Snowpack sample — Buffalo Mountain, Silverthorne, Colorado, USA (1/25/25, 10:11 AM MST)
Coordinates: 39.6222, -106.1139
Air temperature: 22 °F
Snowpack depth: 110 cm
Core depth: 20 cm
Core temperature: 48.2 °F
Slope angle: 12°, slope face: 102°
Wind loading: high
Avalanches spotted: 0
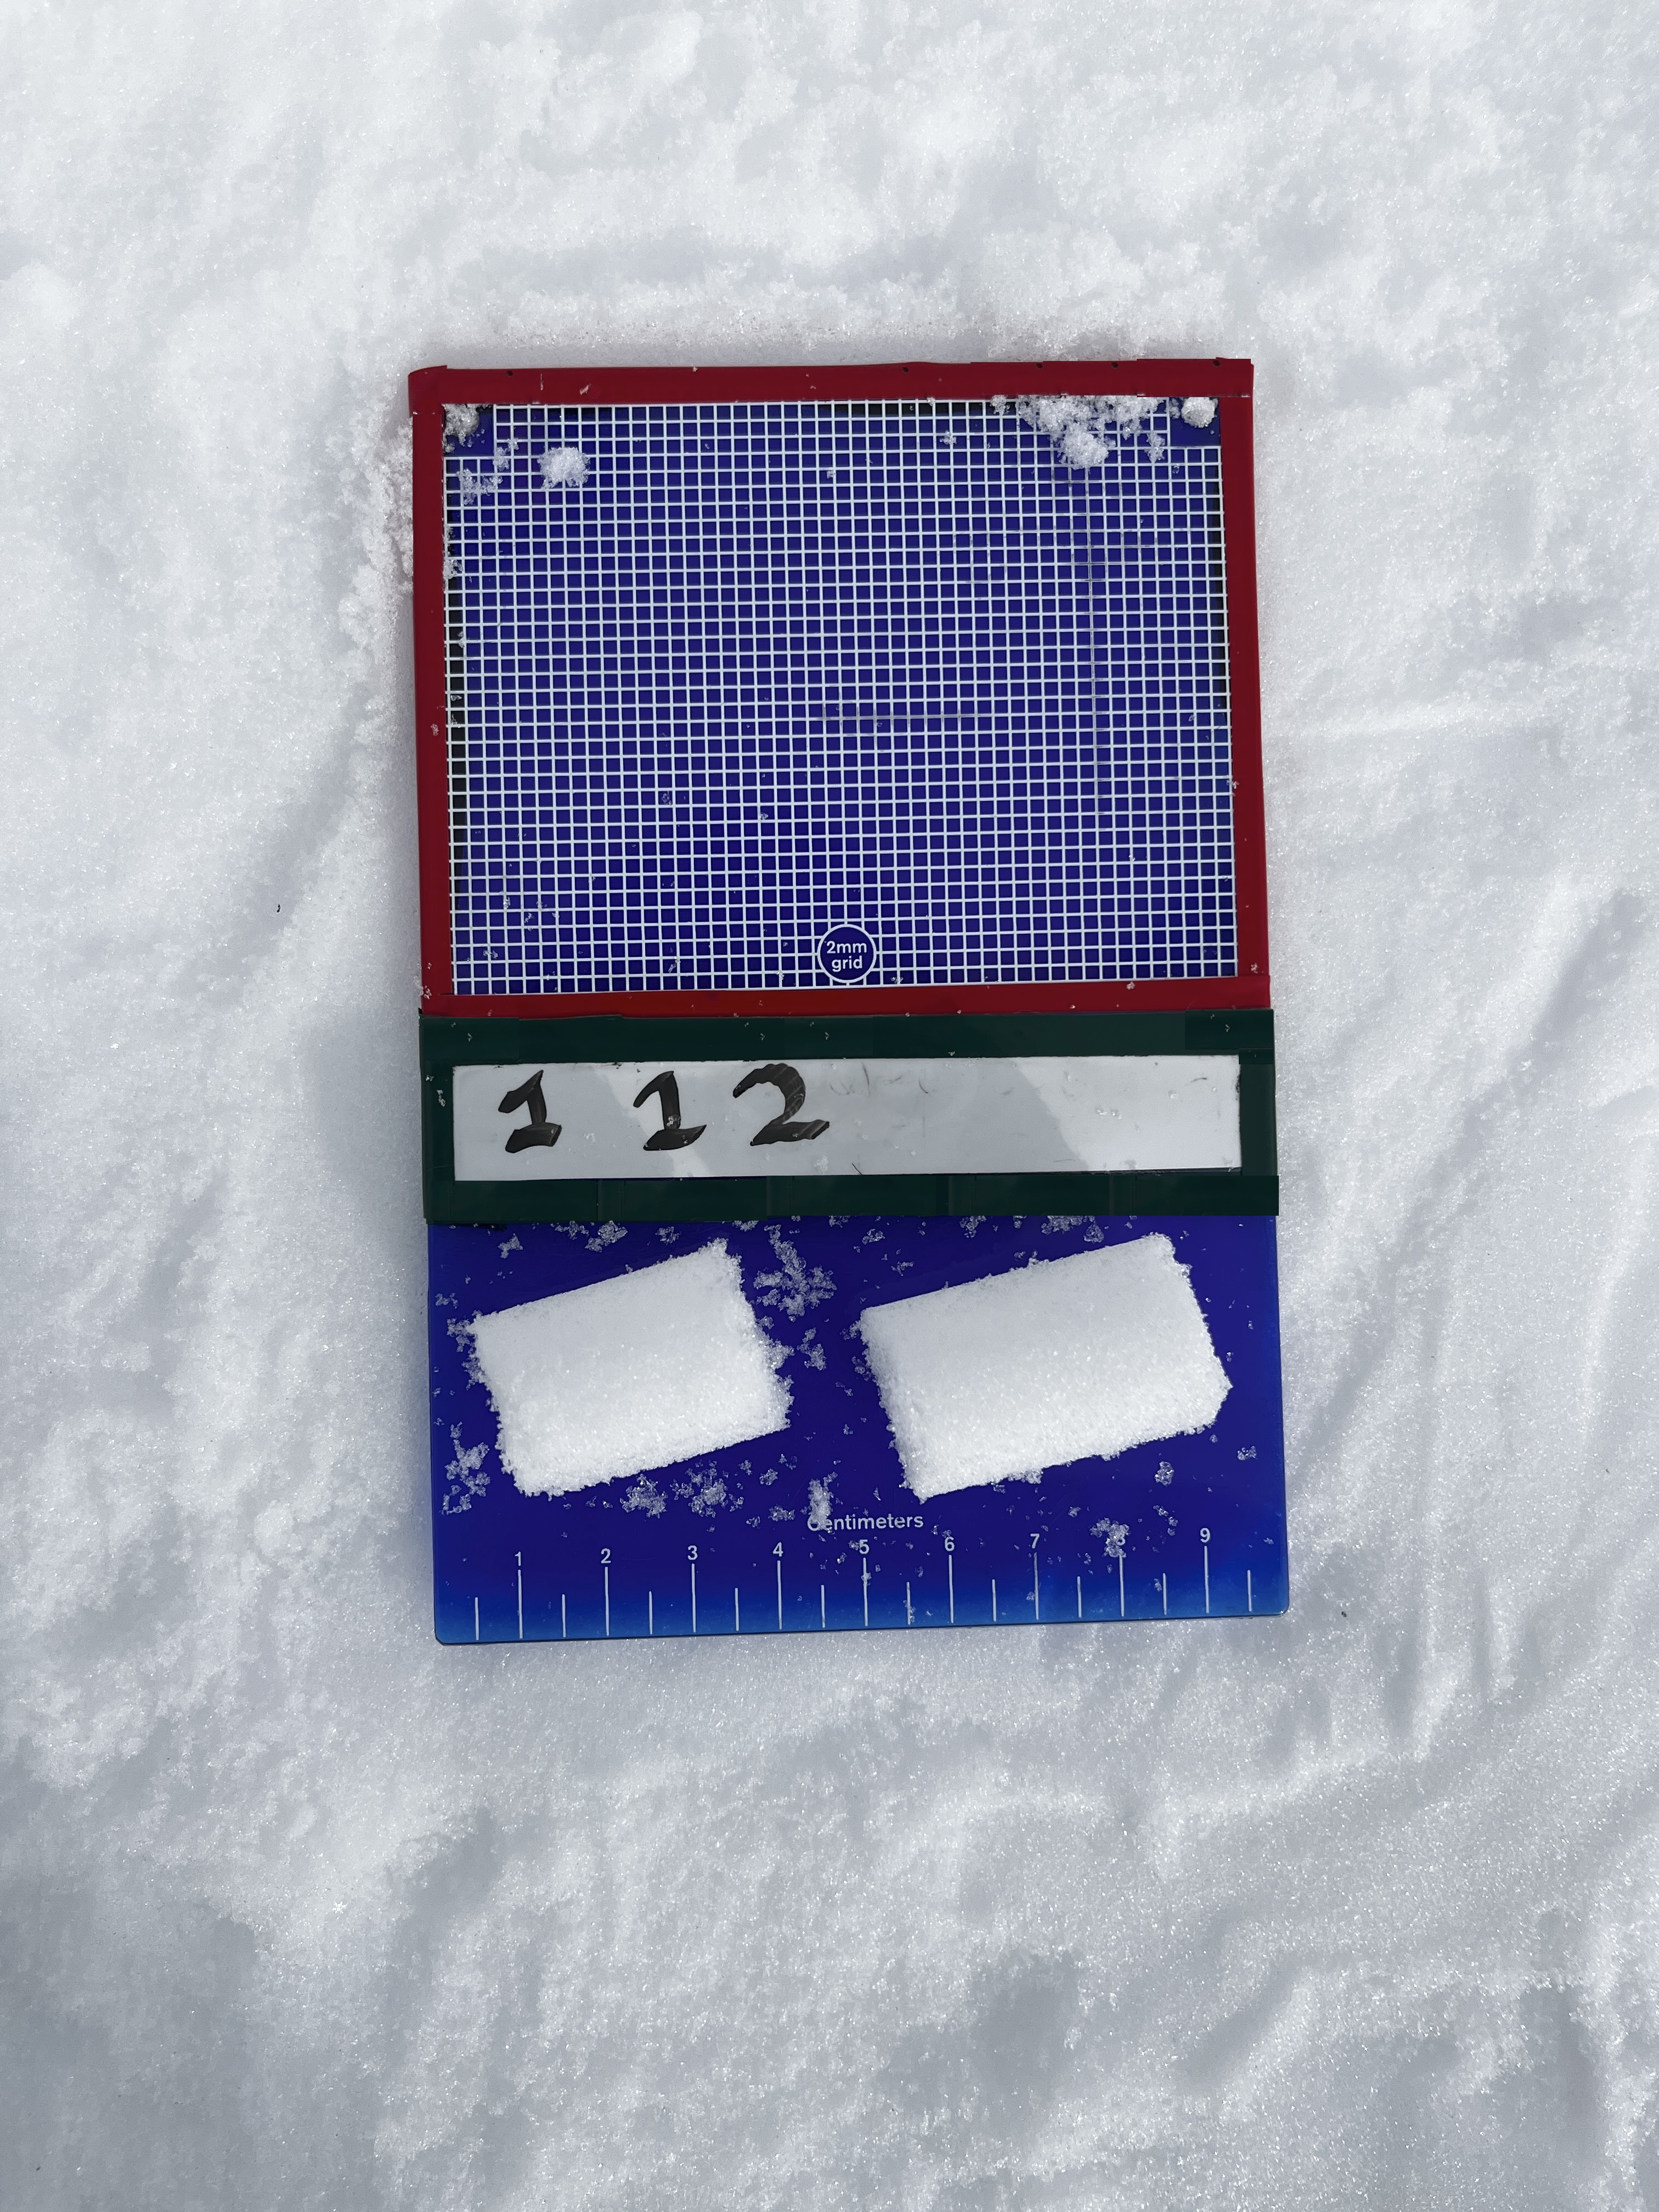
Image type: crystal_card
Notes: No avalanches nearby, collected on the outskirts of a fire break 15 meters from the treeline, on way to Buffalo and Red Mountain